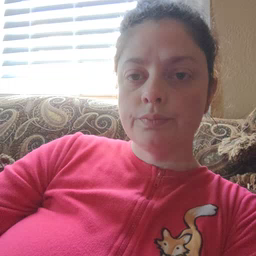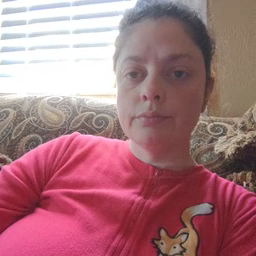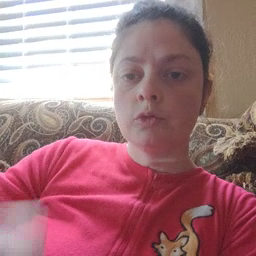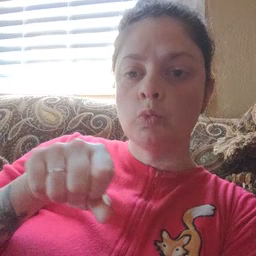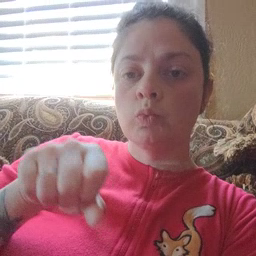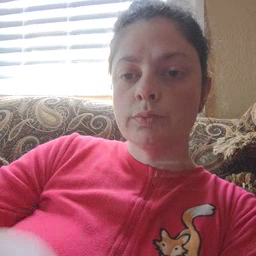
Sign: shoe